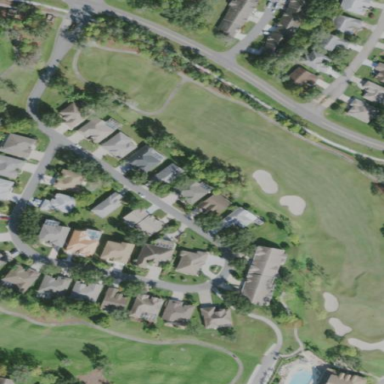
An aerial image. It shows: Golf course.